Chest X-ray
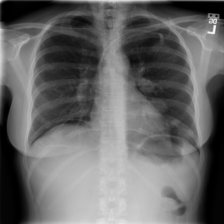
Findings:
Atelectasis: negative
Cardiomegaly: negative
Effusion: negative
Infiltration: negative
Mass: positive
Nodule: negative
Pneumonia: negative
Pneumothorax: negative
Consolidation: negative
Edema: negative
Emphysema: negative
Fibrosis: negative
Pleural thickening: negative
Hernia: negative